【题型】填空题　【知识点】平面几何　【难度】medium
如图，在梯形 \(ABCD\) 中，\(AD\parallel BC\)，\(BC=2AD\)，点 \(E\)、\(F\) 分别是边 \(AB\)、\(CD\) 的中点，连接 \(AC\)，设 \(\overrightarrow{AB}=\vec{a}\)，\(\overrightarrow{AC}=\vec{b}\)，那么用向量 \(\vec{a}\)、\(\vec{b}\) 表示向量 \(\overrightarrow{EF}=\underline{\ \ \ \ \ \ }\).

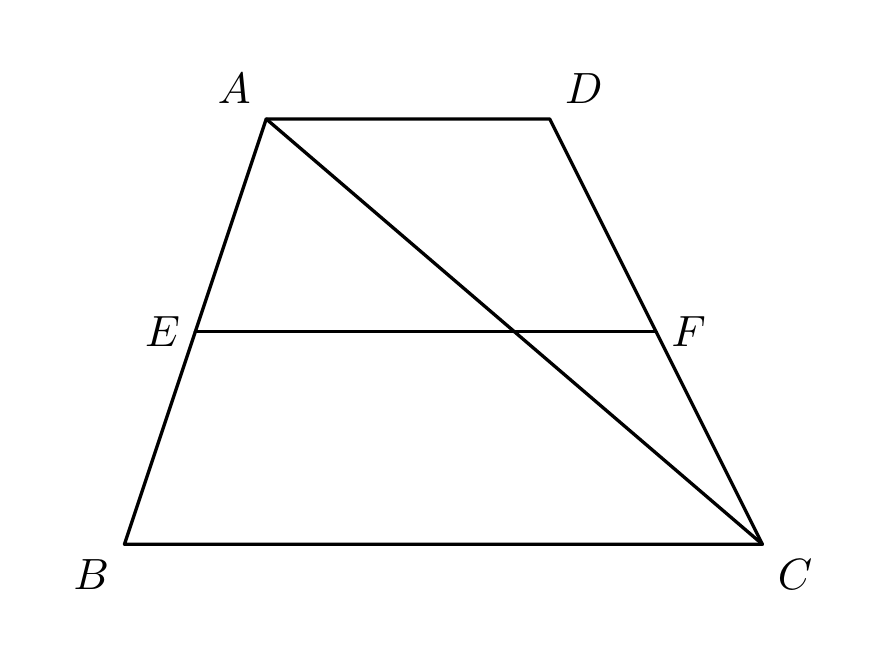
【解答】
【答案】\(-\frac{3}{4}\vec{a}+\frac{3}{4}\vec{b}\)

【分析】本题考查了平面向量的问题，熟练掌握三角形法则是解题的关键，根据梯形的中位线定理及向量的三角形法则解答即可.

【详解】解：\(\because \overrightarrow{AB}=\vec{a}\)，\(\overrightarrow{AC}=\vec{b}\),

\(\therefore \overrightarrow{BC}=\overrightarrow{BA}+\overrightarrow{AC}=-\vec{a}+\vec{b}\),

\(\because AD\parallel BC\), \(BC=2AD\),

\(\therefore \overrightarrow{AD}=\frac{1}{2}\overrightarrow{BC}=-\frac{1}{2}\vec{a}+\frac{1}{2}\vec{b}\),

\(\therefore \overrightarrow{DC}=\overrightarrow{DA}+\overrightarrow{AC}=-\overrightarrow{AD}+\overrightarrow{AC}=\frac{1}{2}\vec{a}-\frac{1}{2}\vec{b}+\vec{b}=\frac{1}{2}\vec{a}+\frac{1}{2}\vec{b}\),

\(\because\) 点 \(E\)、\(F\) 分别是边 \(AB\)、\(CD\) 的中点,

\(\therefore \overrightarrow{EA}=\frac{1}{2}\overrightarrow{BA}=-\frac{1}{2}\overrightarrow{AB}=-\frac{1}{2}\vec{a}\),

\(\therefore \overrightarrow{DF}=\frac{1}{2}\overrightarrow{DC}=\frac{1}{4}\vec{a}+\frac{1}{4}\vec{b}\),

\(\therefore \overrightarrow{EF}=\overrightarrow{EA}+\overrightarrow{AD}+\overrightarrow{DF}=-\frac{1}{2}\vec{a}+\left(-\frac{1}{2}\vec{a}+\frac{1}{2}\vec{b}\right)+\left(\frac{1}{4}\vec{a}+\frac{1}{4}\vec{b}\right)=-\frac{3}{4}\vec{a}+\frac{3}{4}\vec{b}\),

故答案为：\(-\frac{3}{4}\vec{a}+\frac{3}{4}\vec{b}\).